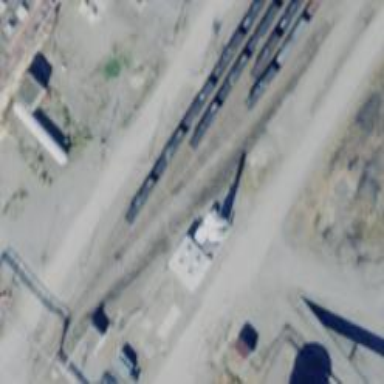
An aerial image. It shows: Rail spur service.